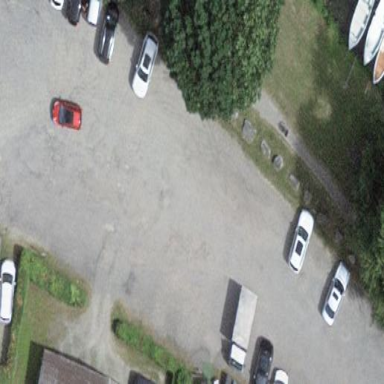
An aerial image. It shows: Parking area with surface.